Field crop: maize
Growth stage: 2
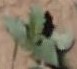
Species: datura